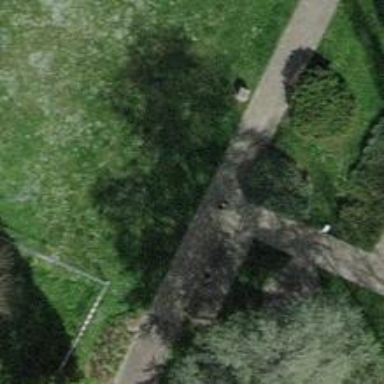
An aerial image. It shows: Bench.